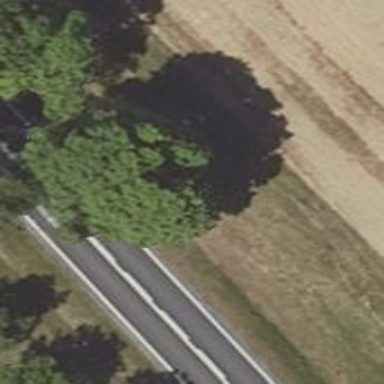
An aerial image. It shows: Row of broadleaved deciduous trees along the street.